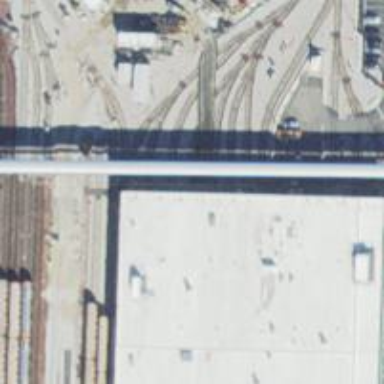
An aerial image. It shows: Building passage tunnel electrified for rail service in yard.